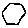
Label: hexagon